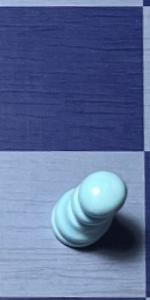
Label: Pawn_White